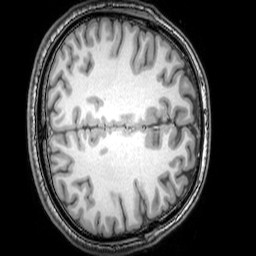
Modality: T1w
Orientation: axial
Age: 25
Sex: male
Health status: healthy
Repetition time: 0.081 s
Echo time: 0.037 s